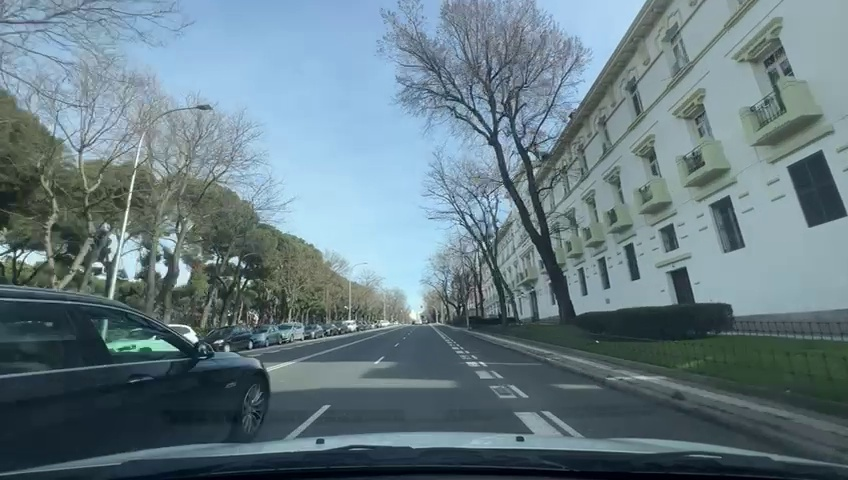
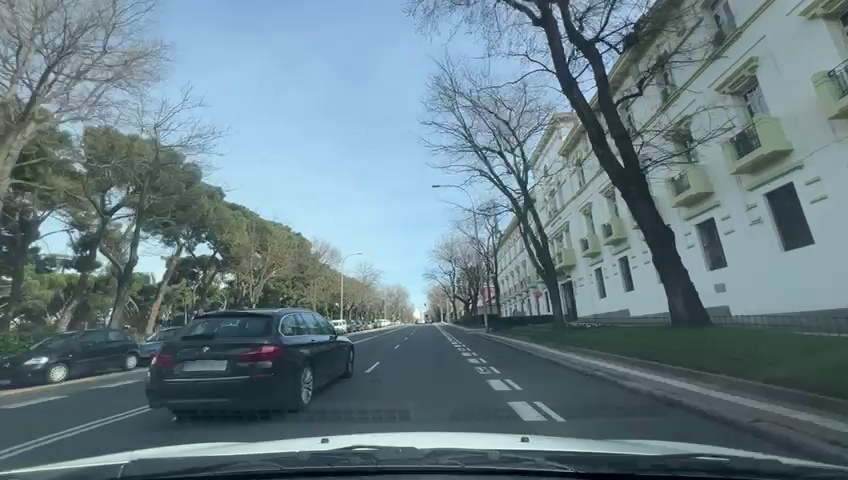
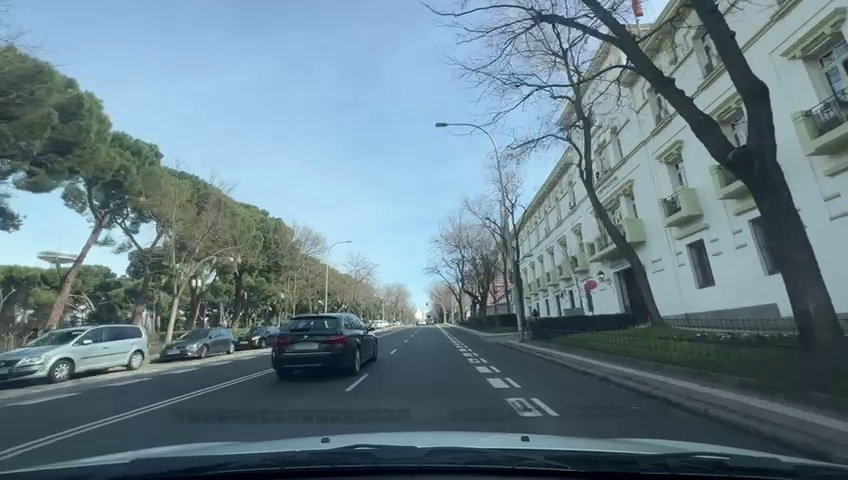
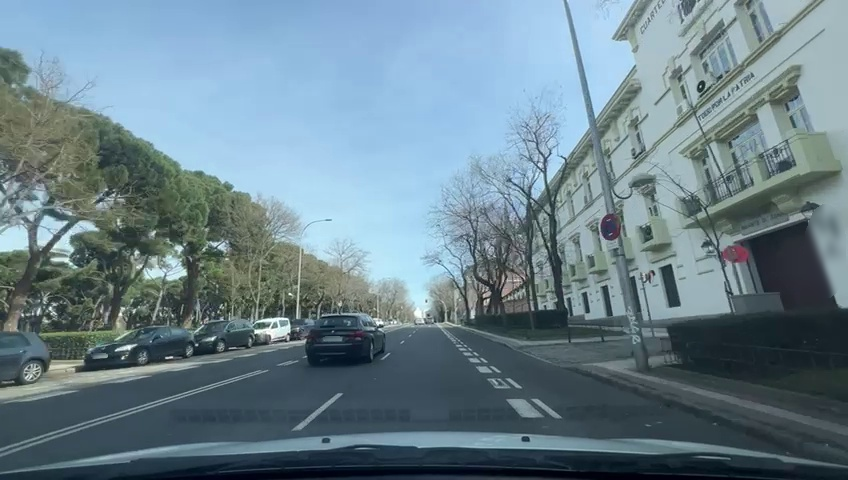
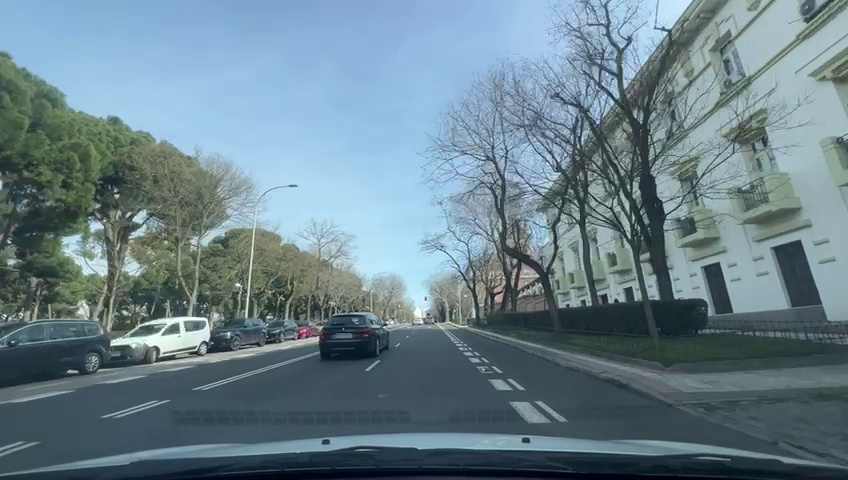
Situation: Traffic light
Question: Do you observe any red traffic light regulating the ego lane?
Answer: Yes
Reasoning: A traffic light is visible directly ahead, aligned with the ego lane and direction of travel. It seems to be red but it's hard to see.

Situation: Traffic light
Question: What is the color of the traffic light regulating the ego lane?
Answer: Red
Reasoning: The traffic light facing the ego lane seems to display red.

Situation: Traffic light
Question: Is the ego vehicle positioned in a dedicated right-turn lane before the traffic light?
Answer: No
Reasoning: The ego vehicle is not located in a right-turn-only lane as indicated by straight arrow markings.

Situation: Traffic light
Question: Is the ego vehicle positioned in a dedicated left-turn lane before the traffic light?
Answer: No
Reasoning: The ego vehicle is not located in a right-turn-only lane as indicated by straight arrow markings.

Situation: Traffic light
Question: Are multiple traffic lights regulating the ego direction of travel displaying different colors simultaneously?
Answer: No
Reasoning: No evidence for multiple traffic lights regulating the ego direction of travel